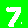
Digit: 7